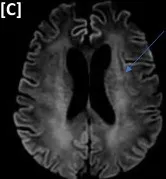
(Case I) [A-E images] Magnetic resonance imaging of the head. No corresponding diffusion restriction on diffusion-weighted imaging b1000/apparent diffusion coefficient (C and D).
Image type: radiology (mri)